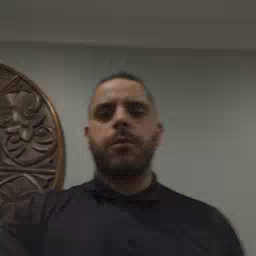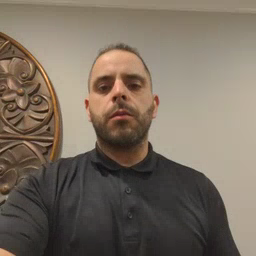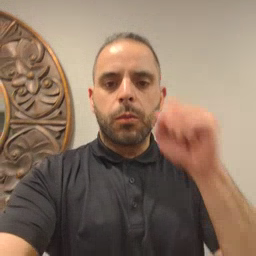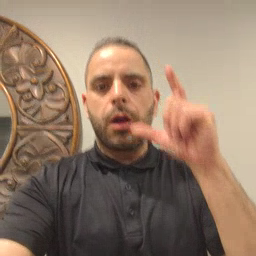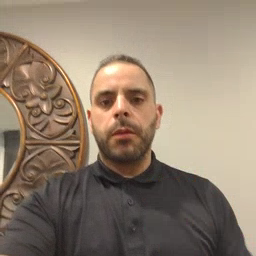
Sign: wake